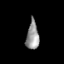
Tissue: skin
Cell type: Epithelial cells
Senescence score: 0.2683
Nuclear area (px): 341
Mean DAPI intensity: 151.886